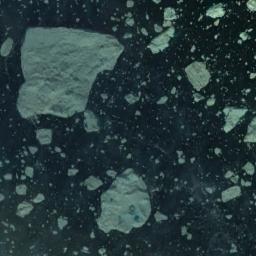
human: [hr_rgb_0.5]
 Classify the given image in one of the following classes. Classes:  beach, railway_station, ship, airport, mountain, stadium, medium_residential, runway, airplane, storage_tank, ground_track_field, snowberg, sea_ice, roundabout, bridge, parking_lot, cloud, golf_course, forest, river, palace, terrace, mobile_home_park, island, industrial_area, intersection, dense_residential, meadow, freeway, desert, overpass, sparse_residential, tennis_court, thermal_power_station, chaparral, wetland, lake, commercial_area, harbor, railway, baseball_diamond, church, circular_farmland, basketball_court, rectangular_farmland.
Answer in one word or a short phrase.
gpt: sea_ice